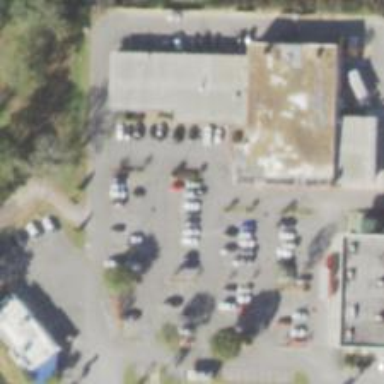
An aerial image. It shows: Parking space.